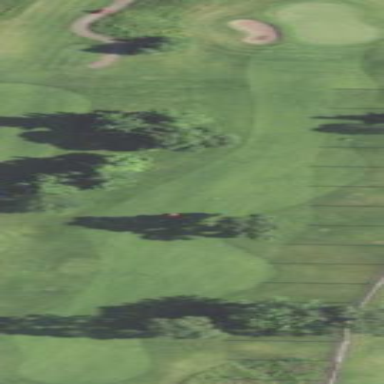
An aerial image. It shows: Golf fairway surrounded by grass.